Interaction volume radius: 5 \u00c5
Interaction volume height: 10 \u00c5
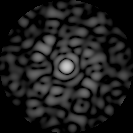
Disorder parameter: 0.824